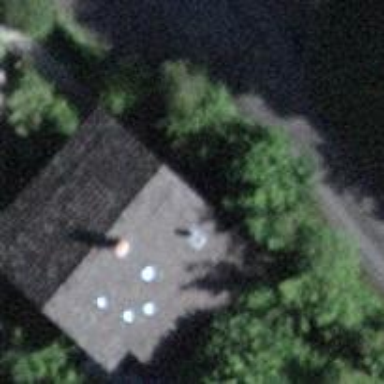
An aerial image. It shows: Residential building.